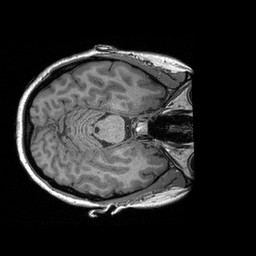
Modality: T1w
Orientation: axial
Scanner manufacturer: siemens
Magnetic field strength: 3 T
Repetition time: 2.3 s
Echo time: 0.00298 s